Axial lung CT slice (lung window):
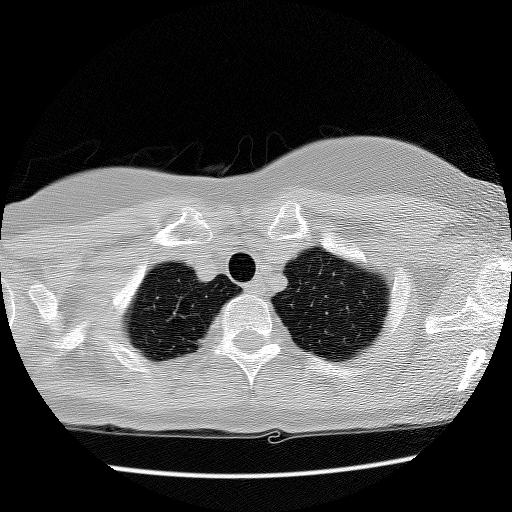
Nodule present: no